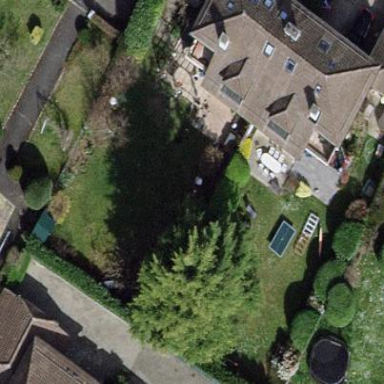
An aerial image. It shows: Garden enclosed by fence.